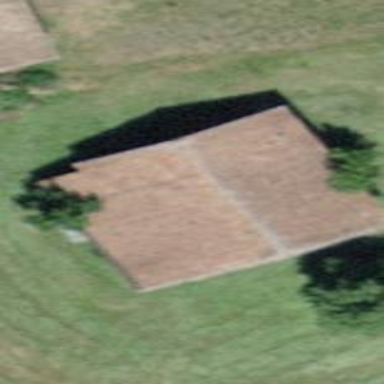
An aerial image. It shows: Rural barn.